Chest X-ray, PA view. Patient: 10 years old, sex F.
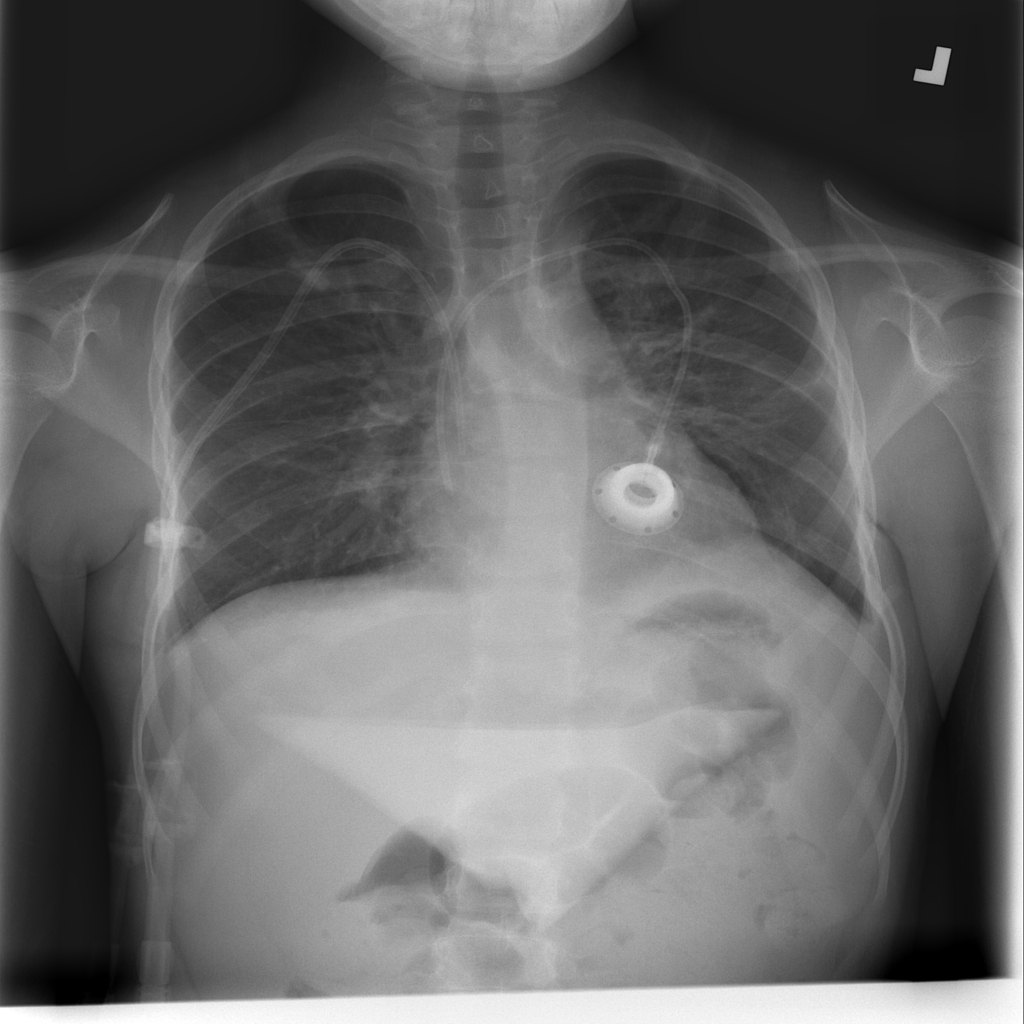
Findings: Nodule